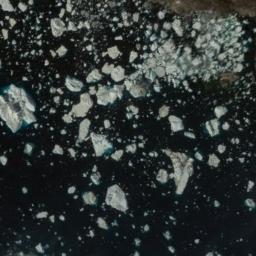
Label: sea_ice